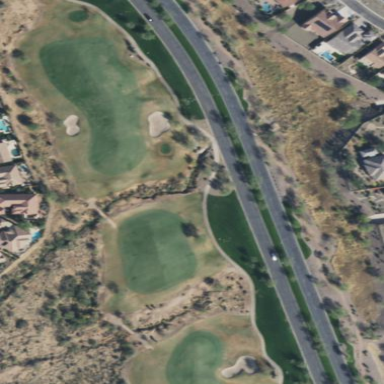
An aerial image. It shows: Scenic golf fairway.